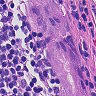
Metastatic tissue present: yes